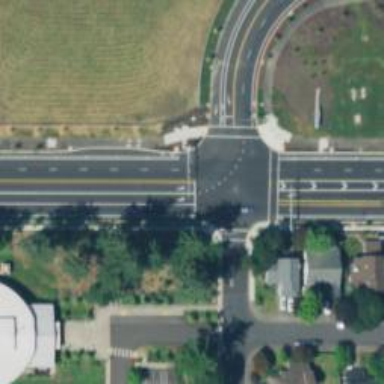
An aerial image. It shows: Asphalt footway with crossing.